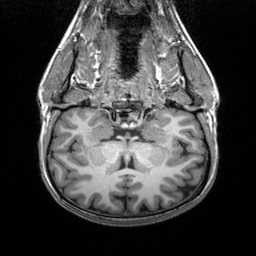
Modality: T1w
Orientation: sagittal